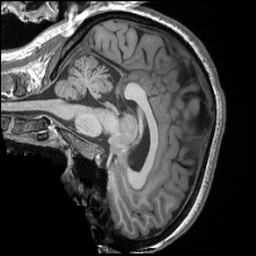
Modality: T1w
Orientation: sagittal